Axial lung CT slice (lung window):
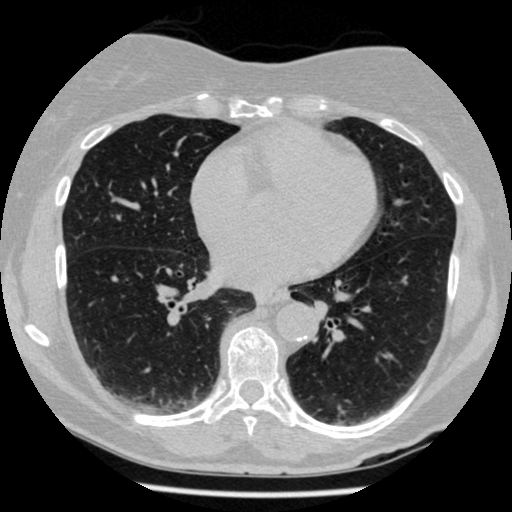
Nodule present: no